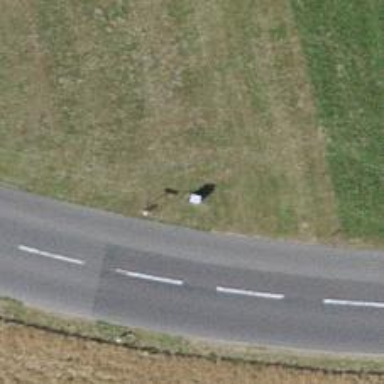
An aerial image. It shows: Pole with roof cover.